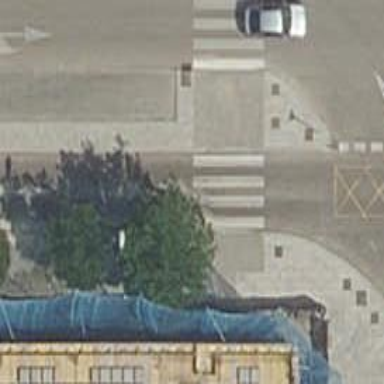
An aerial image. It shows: Uncontrolled crossing on the road.